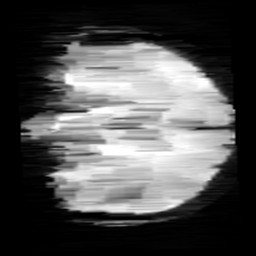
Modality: minIP
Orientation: coronal
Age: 11
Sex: female
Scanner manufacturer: siemens
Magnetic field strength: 3 T
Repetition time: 0.027 s
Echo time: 0.02 s